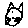
Label: cat